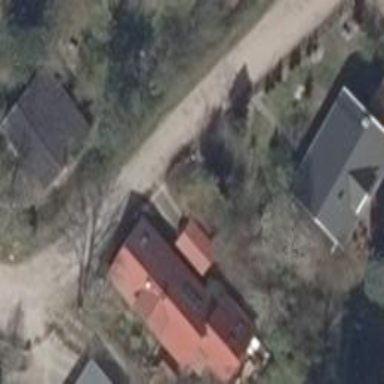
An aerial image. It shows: Residential road.